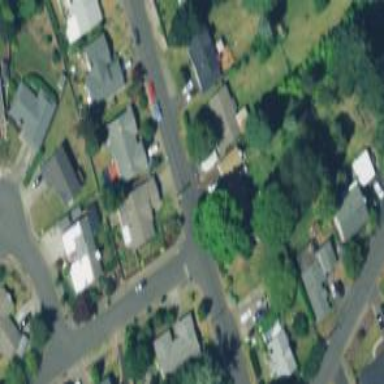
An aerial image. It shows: Residential road with sidewalk on the left.